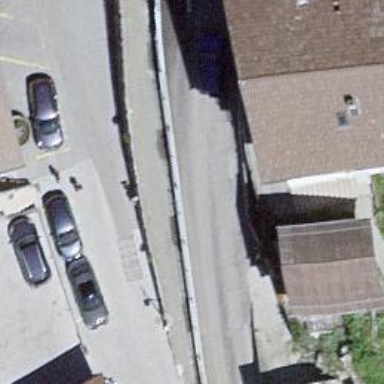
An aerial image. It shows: Retaining wall.